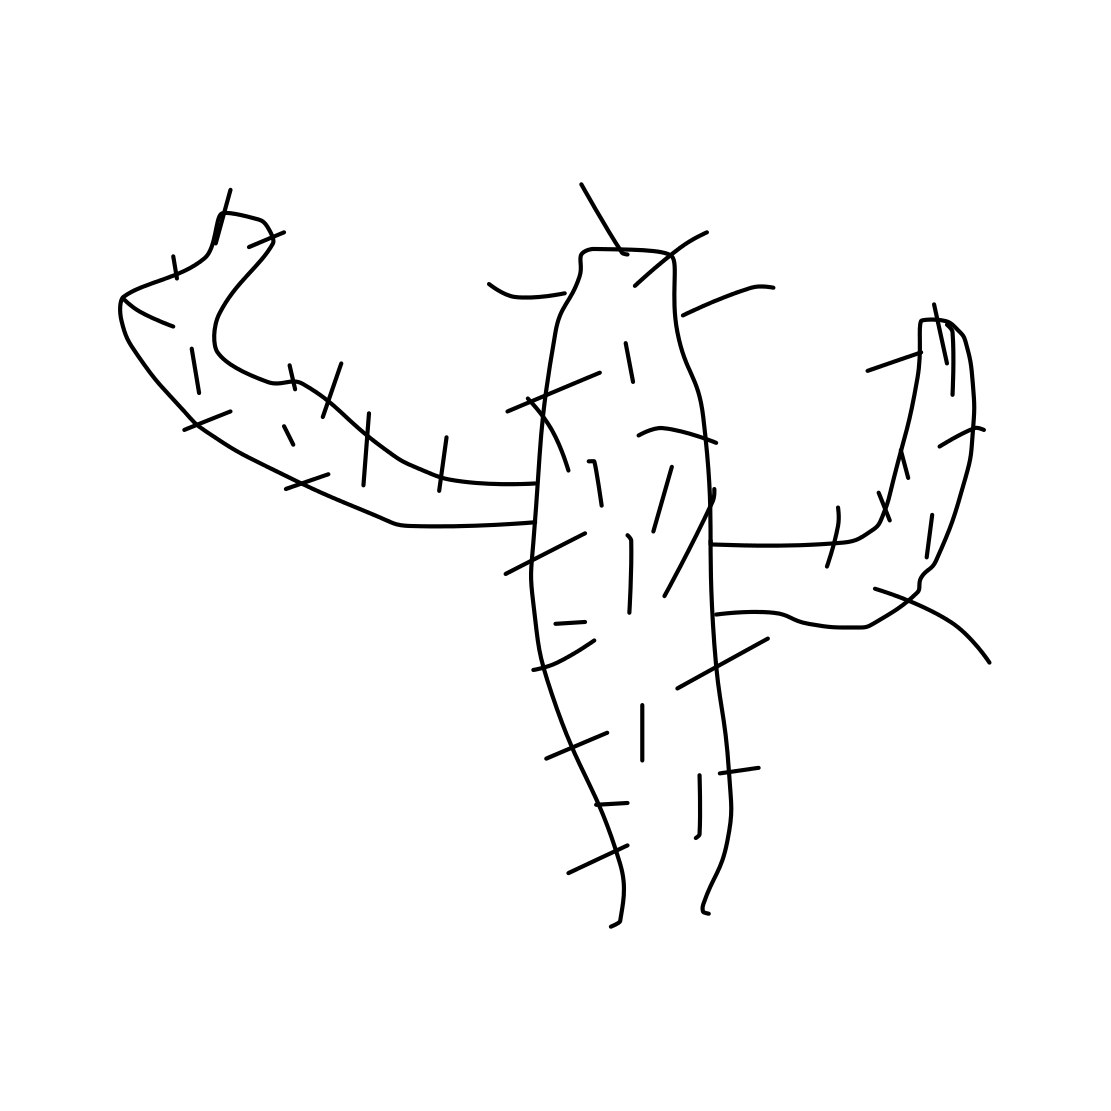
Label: cactus